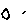
Label: circle